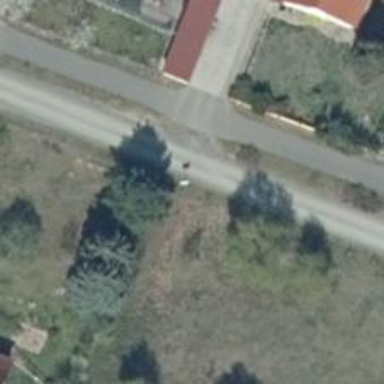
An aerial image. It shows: Gravel road in residential area.